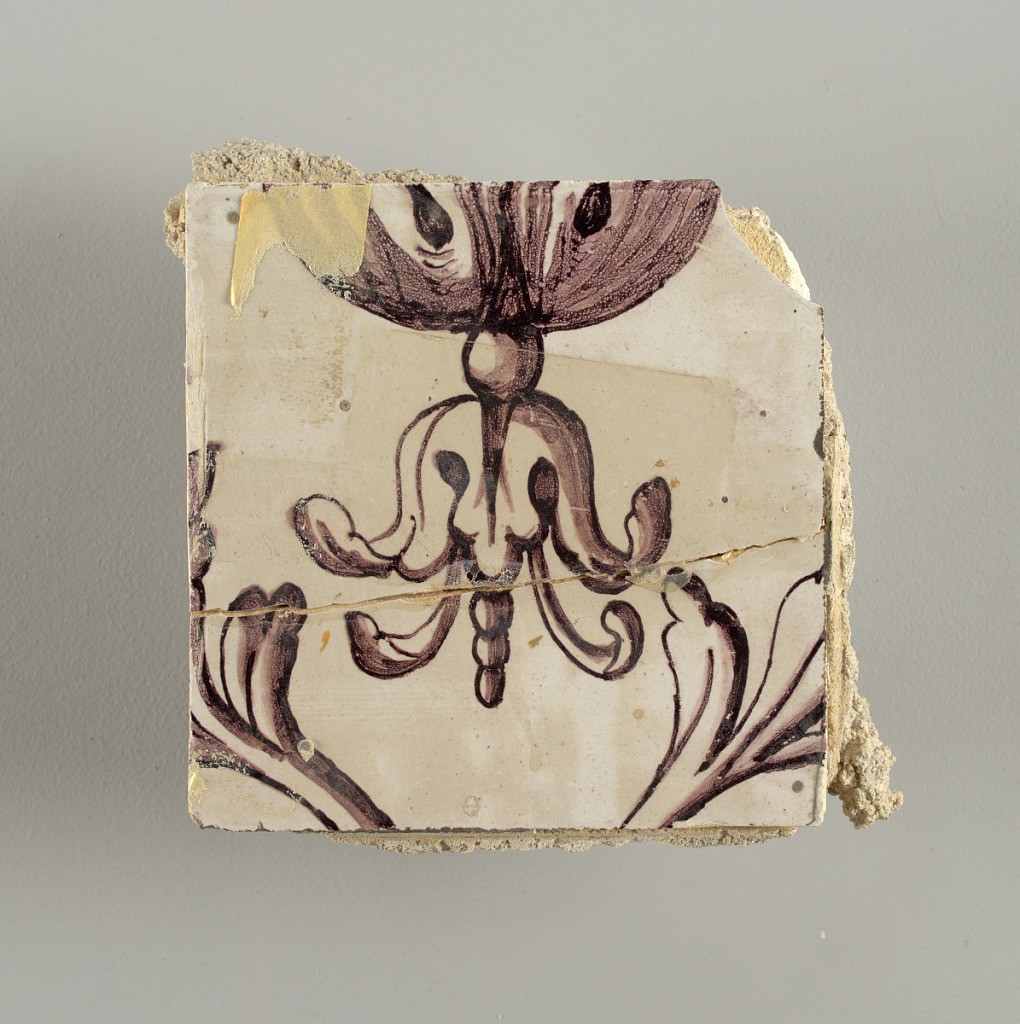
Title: Wall facing
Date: ca. 1725
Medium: tin-glazed earthenware, underglaze
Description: Two vertical rectangles, twenty-three tiles high.  A) Nine tiles wide at top; seven tiles wide at bottom.  B) Ten and one-half tiles wide.

Arabesque design of foliage.  A) with centered figure of Justice under a canopy.  B) with centered urn.